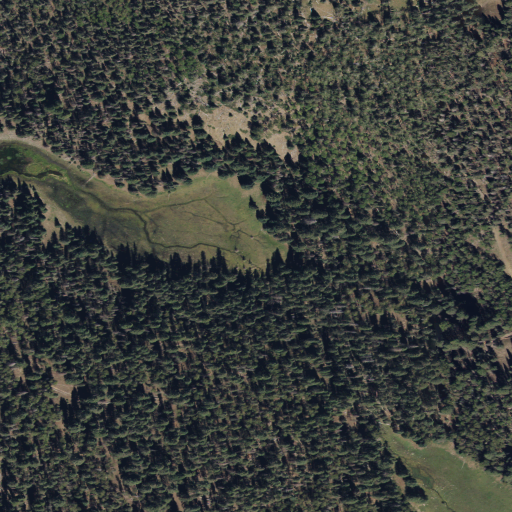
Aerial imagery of depression(s) in Utah named Wards Cache containing evergreen forest, mixed forest, and deciduous forest